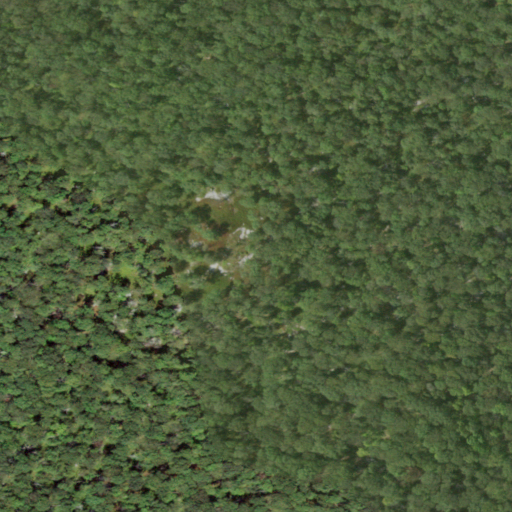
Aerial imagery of mountain in New York named Letterrock Mountain containing only deciduous forest